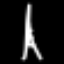
Label: The Eiffel Tower